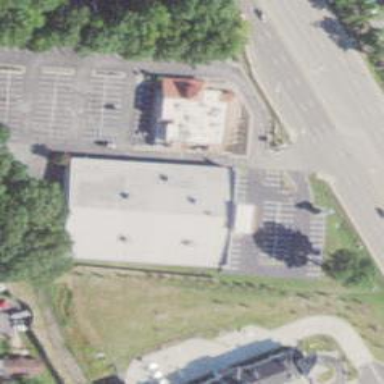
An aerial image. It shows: Commercial building.